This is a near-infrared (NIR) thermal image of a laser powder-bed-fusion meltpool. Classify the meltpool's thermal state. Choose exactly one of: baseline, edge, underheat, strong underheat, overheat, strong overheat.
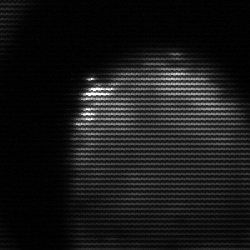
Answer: edge